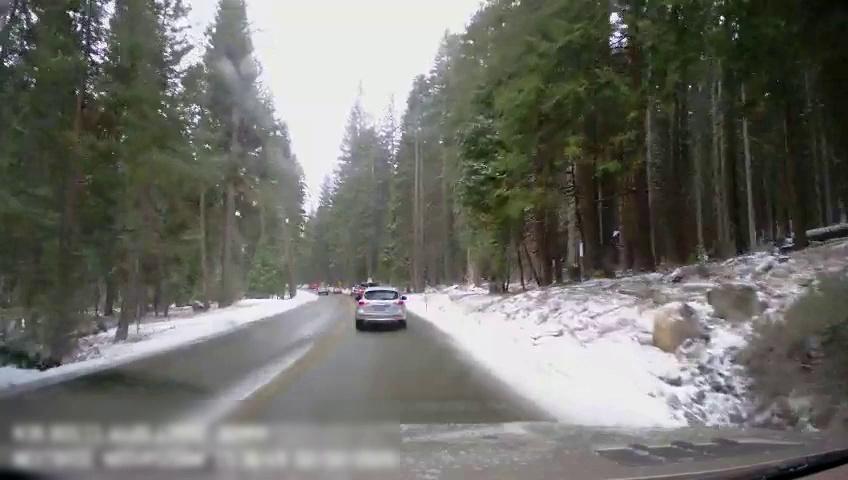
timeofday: Day
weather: Snowy
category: Drivable Space
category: Vehicles | Car
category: Vehicles | Truck
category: Vehicles | SUV
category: Vehicles | SUV
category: Lanes | Current Lane
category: Lanes | Opposite Lane